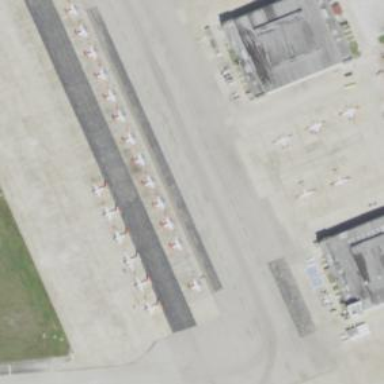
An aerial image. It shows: View of taxiway at the airport.